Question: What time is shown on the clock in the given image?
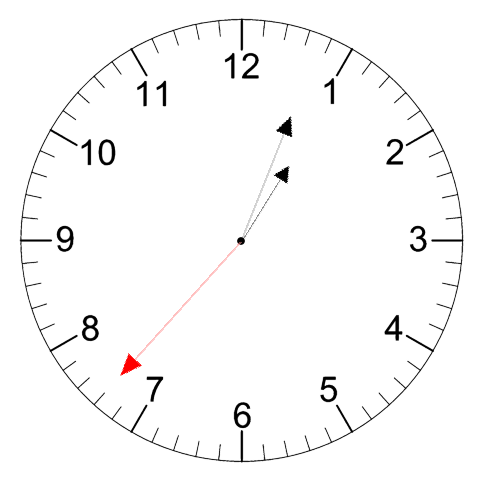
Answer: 01:03:37